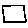
Label: square